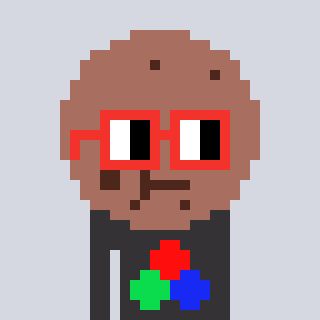
a pixel art character with square red glasses, a cookie-shaped head and a grayscale-colored body on a cool background